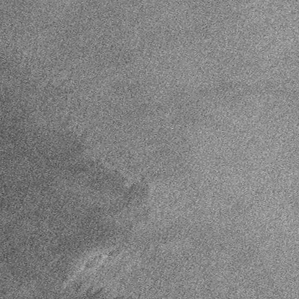
Label: frost